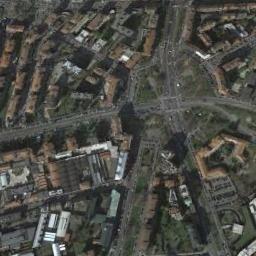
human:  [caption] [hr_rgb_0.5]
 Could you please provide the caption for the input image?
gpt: There are many bifurcation roads with many moving and waiting vehicles, And many neatly arranged tall buildings and some trees around the roundabout .

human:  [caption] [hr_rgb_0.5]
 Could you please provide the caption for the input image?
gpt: There are many buildings of different shapes and sizes around the roundabout .

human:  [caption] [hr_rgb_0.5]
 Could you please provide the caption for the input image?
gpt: The roundabout is next to buildings and trees .

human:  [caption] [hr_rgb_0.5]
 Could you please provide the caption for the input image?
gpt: The roundabout with some exits and entrances is in the residential area .

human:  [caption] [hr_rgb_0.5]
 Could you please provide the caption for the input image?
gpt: There are many buildings around the roundabout .